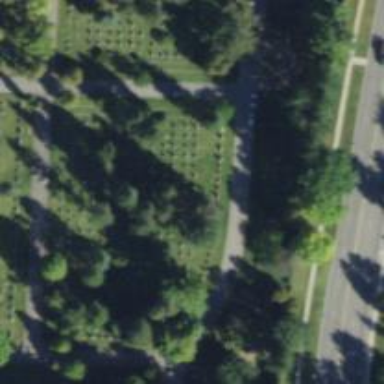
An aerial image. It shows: Historical memorial located in graveyard.